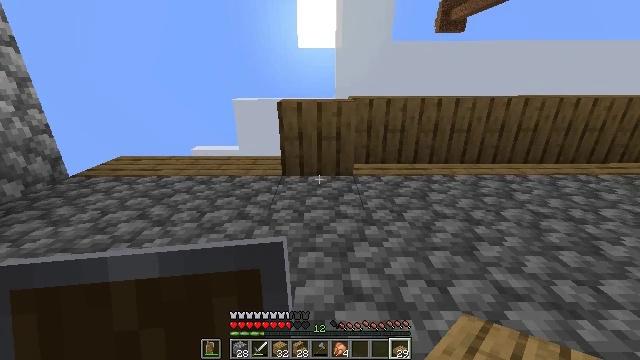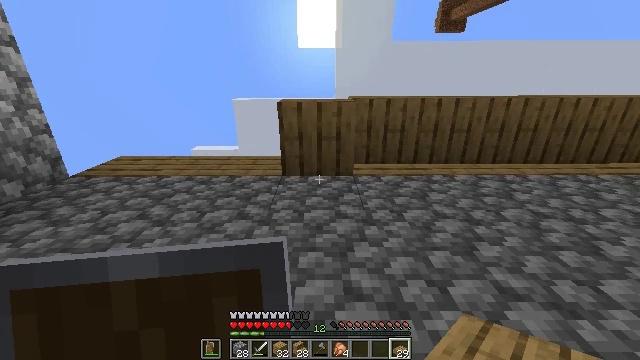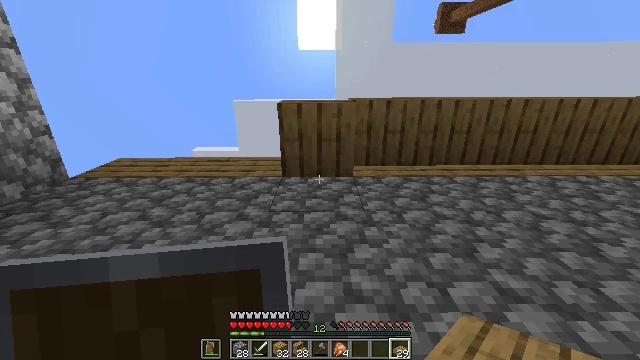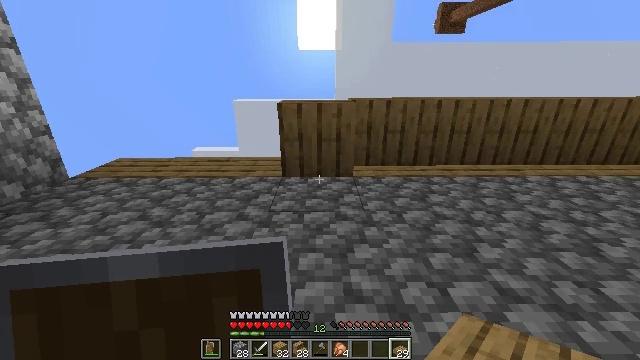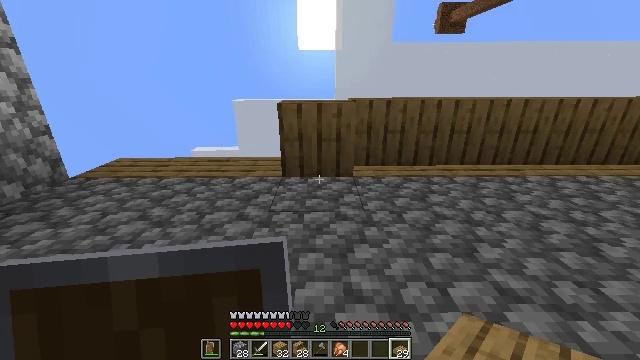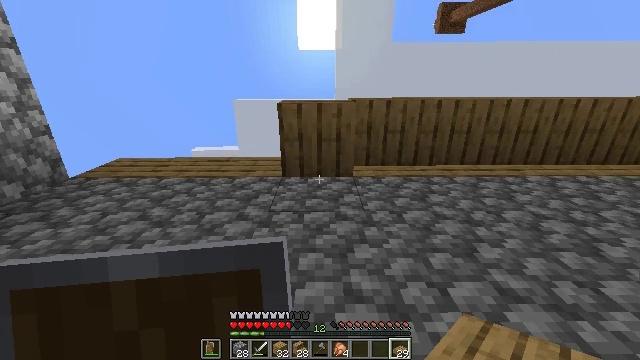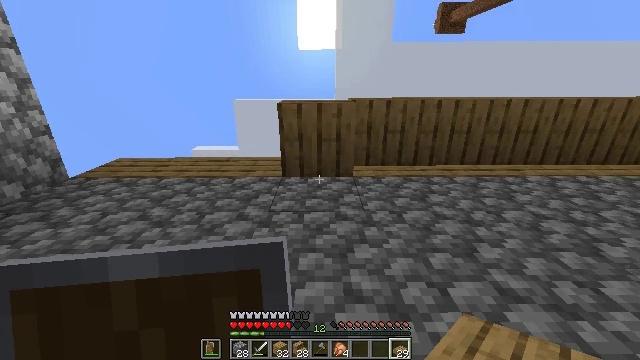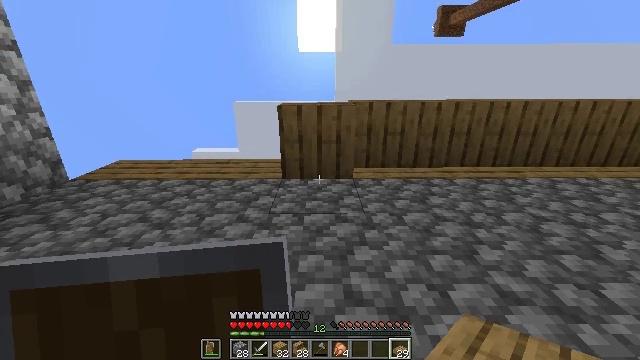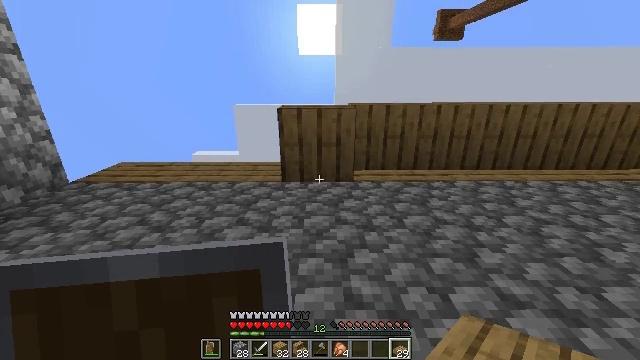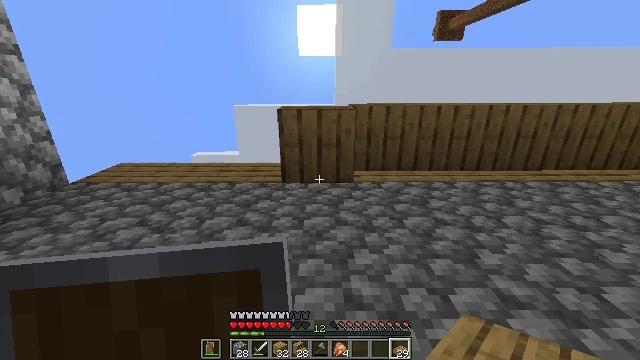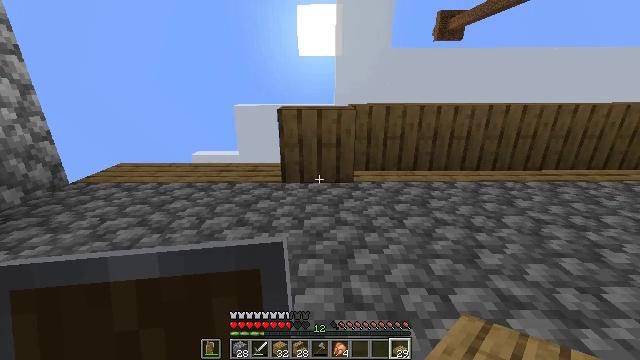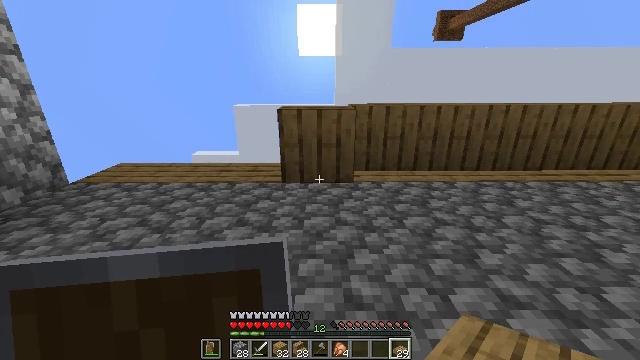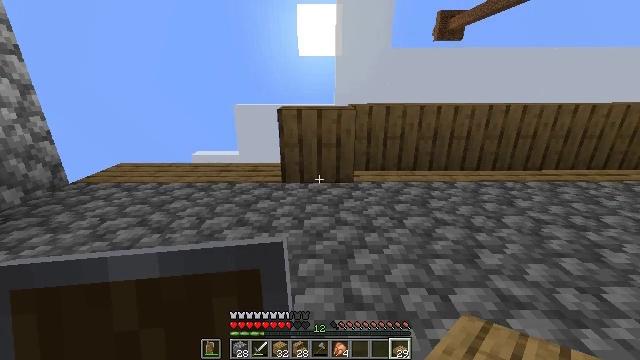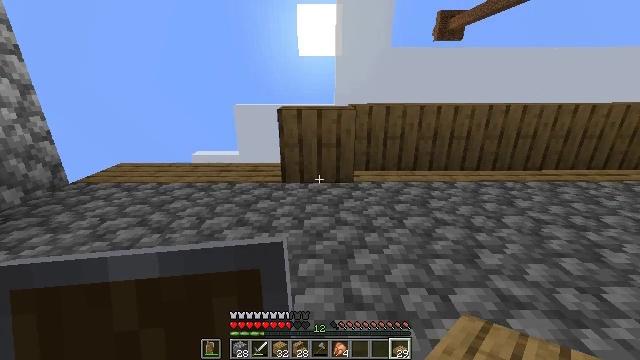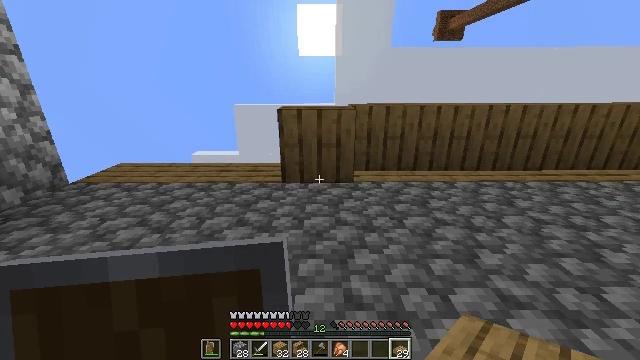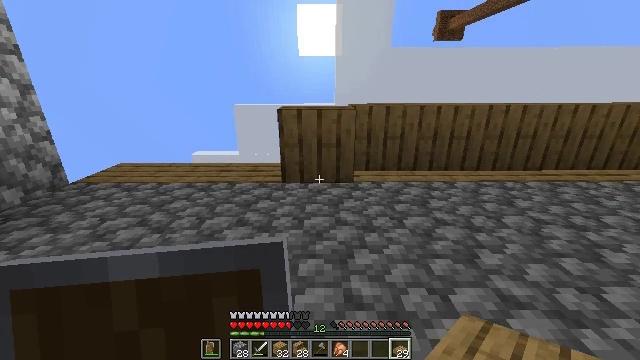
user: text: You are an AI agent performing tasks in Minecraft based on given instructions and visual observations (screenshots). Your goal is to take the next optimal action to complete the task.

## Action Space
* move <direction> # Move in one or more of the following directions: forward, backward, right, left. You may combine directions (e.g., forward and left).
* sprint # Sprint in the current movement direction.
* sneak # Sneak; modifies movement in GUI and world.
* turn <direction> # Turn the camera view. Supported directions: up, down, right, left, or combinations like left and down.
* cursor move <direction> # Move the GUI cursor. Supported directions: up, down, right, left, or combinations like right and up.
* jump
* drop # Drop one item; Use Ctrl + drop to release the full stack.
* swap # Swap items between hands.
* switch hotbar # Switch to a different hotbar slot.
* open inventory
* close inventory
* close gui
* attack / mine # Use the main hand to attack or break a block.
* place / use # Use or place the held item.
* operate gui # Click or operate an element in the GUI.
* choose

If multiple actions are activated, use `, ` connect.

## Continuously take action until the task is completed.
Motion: motion action
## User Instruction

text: Mine the oak slab from the floor.
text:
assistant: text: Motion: no_op
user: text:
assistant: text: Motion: no_op
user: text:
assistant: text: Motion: no_op
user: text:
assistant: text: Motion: no_op
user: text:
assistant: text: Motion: no_op
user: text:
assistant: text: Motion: no_op
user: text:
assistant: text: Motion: no_op
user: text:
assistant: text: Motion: no_op
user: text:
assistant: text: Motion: no_op
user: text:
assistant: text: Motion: no_op
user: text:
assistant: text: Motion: no_op
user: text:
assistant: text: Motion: no_op
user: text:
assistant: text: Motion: no_op
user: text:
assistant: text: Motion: no_op
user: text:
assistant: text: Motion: no_op
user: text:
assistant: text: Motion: no_op
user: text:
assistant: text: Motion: switch to hotbar 6
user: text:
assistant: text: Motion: switch to hotbar 6
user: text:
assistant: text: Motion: switch to hotbar 6
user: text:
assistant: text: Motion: switch to hotbar 6
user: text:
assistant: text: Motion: no_op
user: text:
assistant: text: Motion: no_op
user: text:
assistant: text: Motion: no_op
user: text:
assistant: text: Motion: no_op
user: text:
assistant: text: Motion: no_op
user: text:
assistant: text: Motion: no_op
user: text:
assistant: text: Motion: no_op
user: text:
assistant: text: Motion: no_op
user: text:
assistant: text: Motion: no_op
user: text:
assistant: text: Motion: switch to hotbar 5